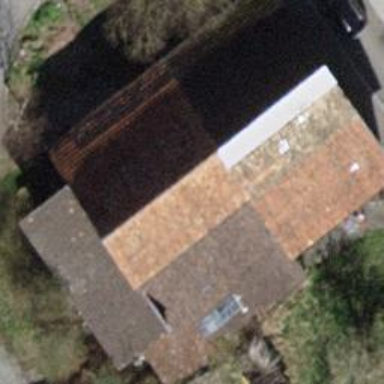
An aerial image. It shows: Rural barn.